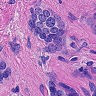
Metastatic tissue present: yes